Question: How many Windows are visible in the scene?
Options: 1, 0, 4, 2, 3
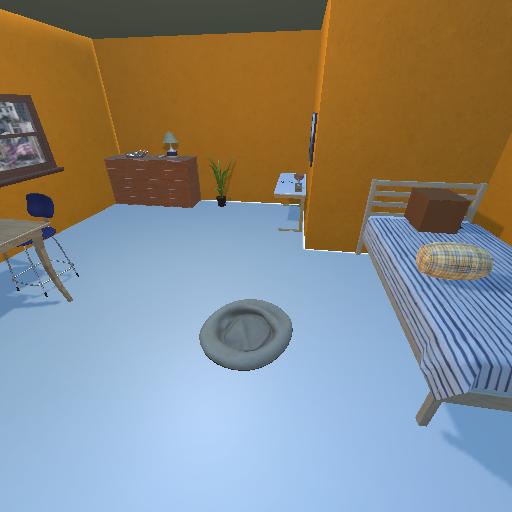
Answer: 1